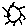
Label: sun